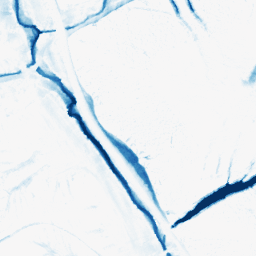
Category: morphological
Decomposition family: morphological
Decomposition parameters: operation: closing
size: 10
Upsampling method: quadratic
Upsampling parameters: scale: 4
Upsampling scale: 4